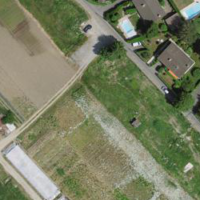
EUNIS habitat code: 54
Species observed at this site:
Lepidium didymum
Convolvulus arvensis
Cornu aspersum
Plantago major
Pisaura mirabilis
Veronica persica
Portulaca oleracea
Cacyreus marshalli